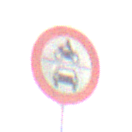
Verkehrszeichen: VerbotKraftfahrzeuge
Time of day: SunriseSunset
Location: Outdoor (Nature)
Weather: PartlyCloudy
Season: NotSpecified
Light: Natural